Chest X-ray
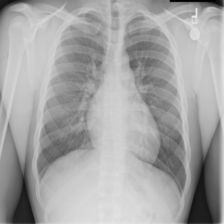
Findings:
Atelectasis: negative
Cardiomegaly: negative
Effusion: negative
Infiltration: negative
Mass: negative
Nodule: negative
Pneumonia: negative
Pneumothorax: negative
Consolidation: negative
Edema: negative
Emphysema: negative
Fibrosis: negative
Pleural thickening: negative
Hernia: negative